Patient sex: M
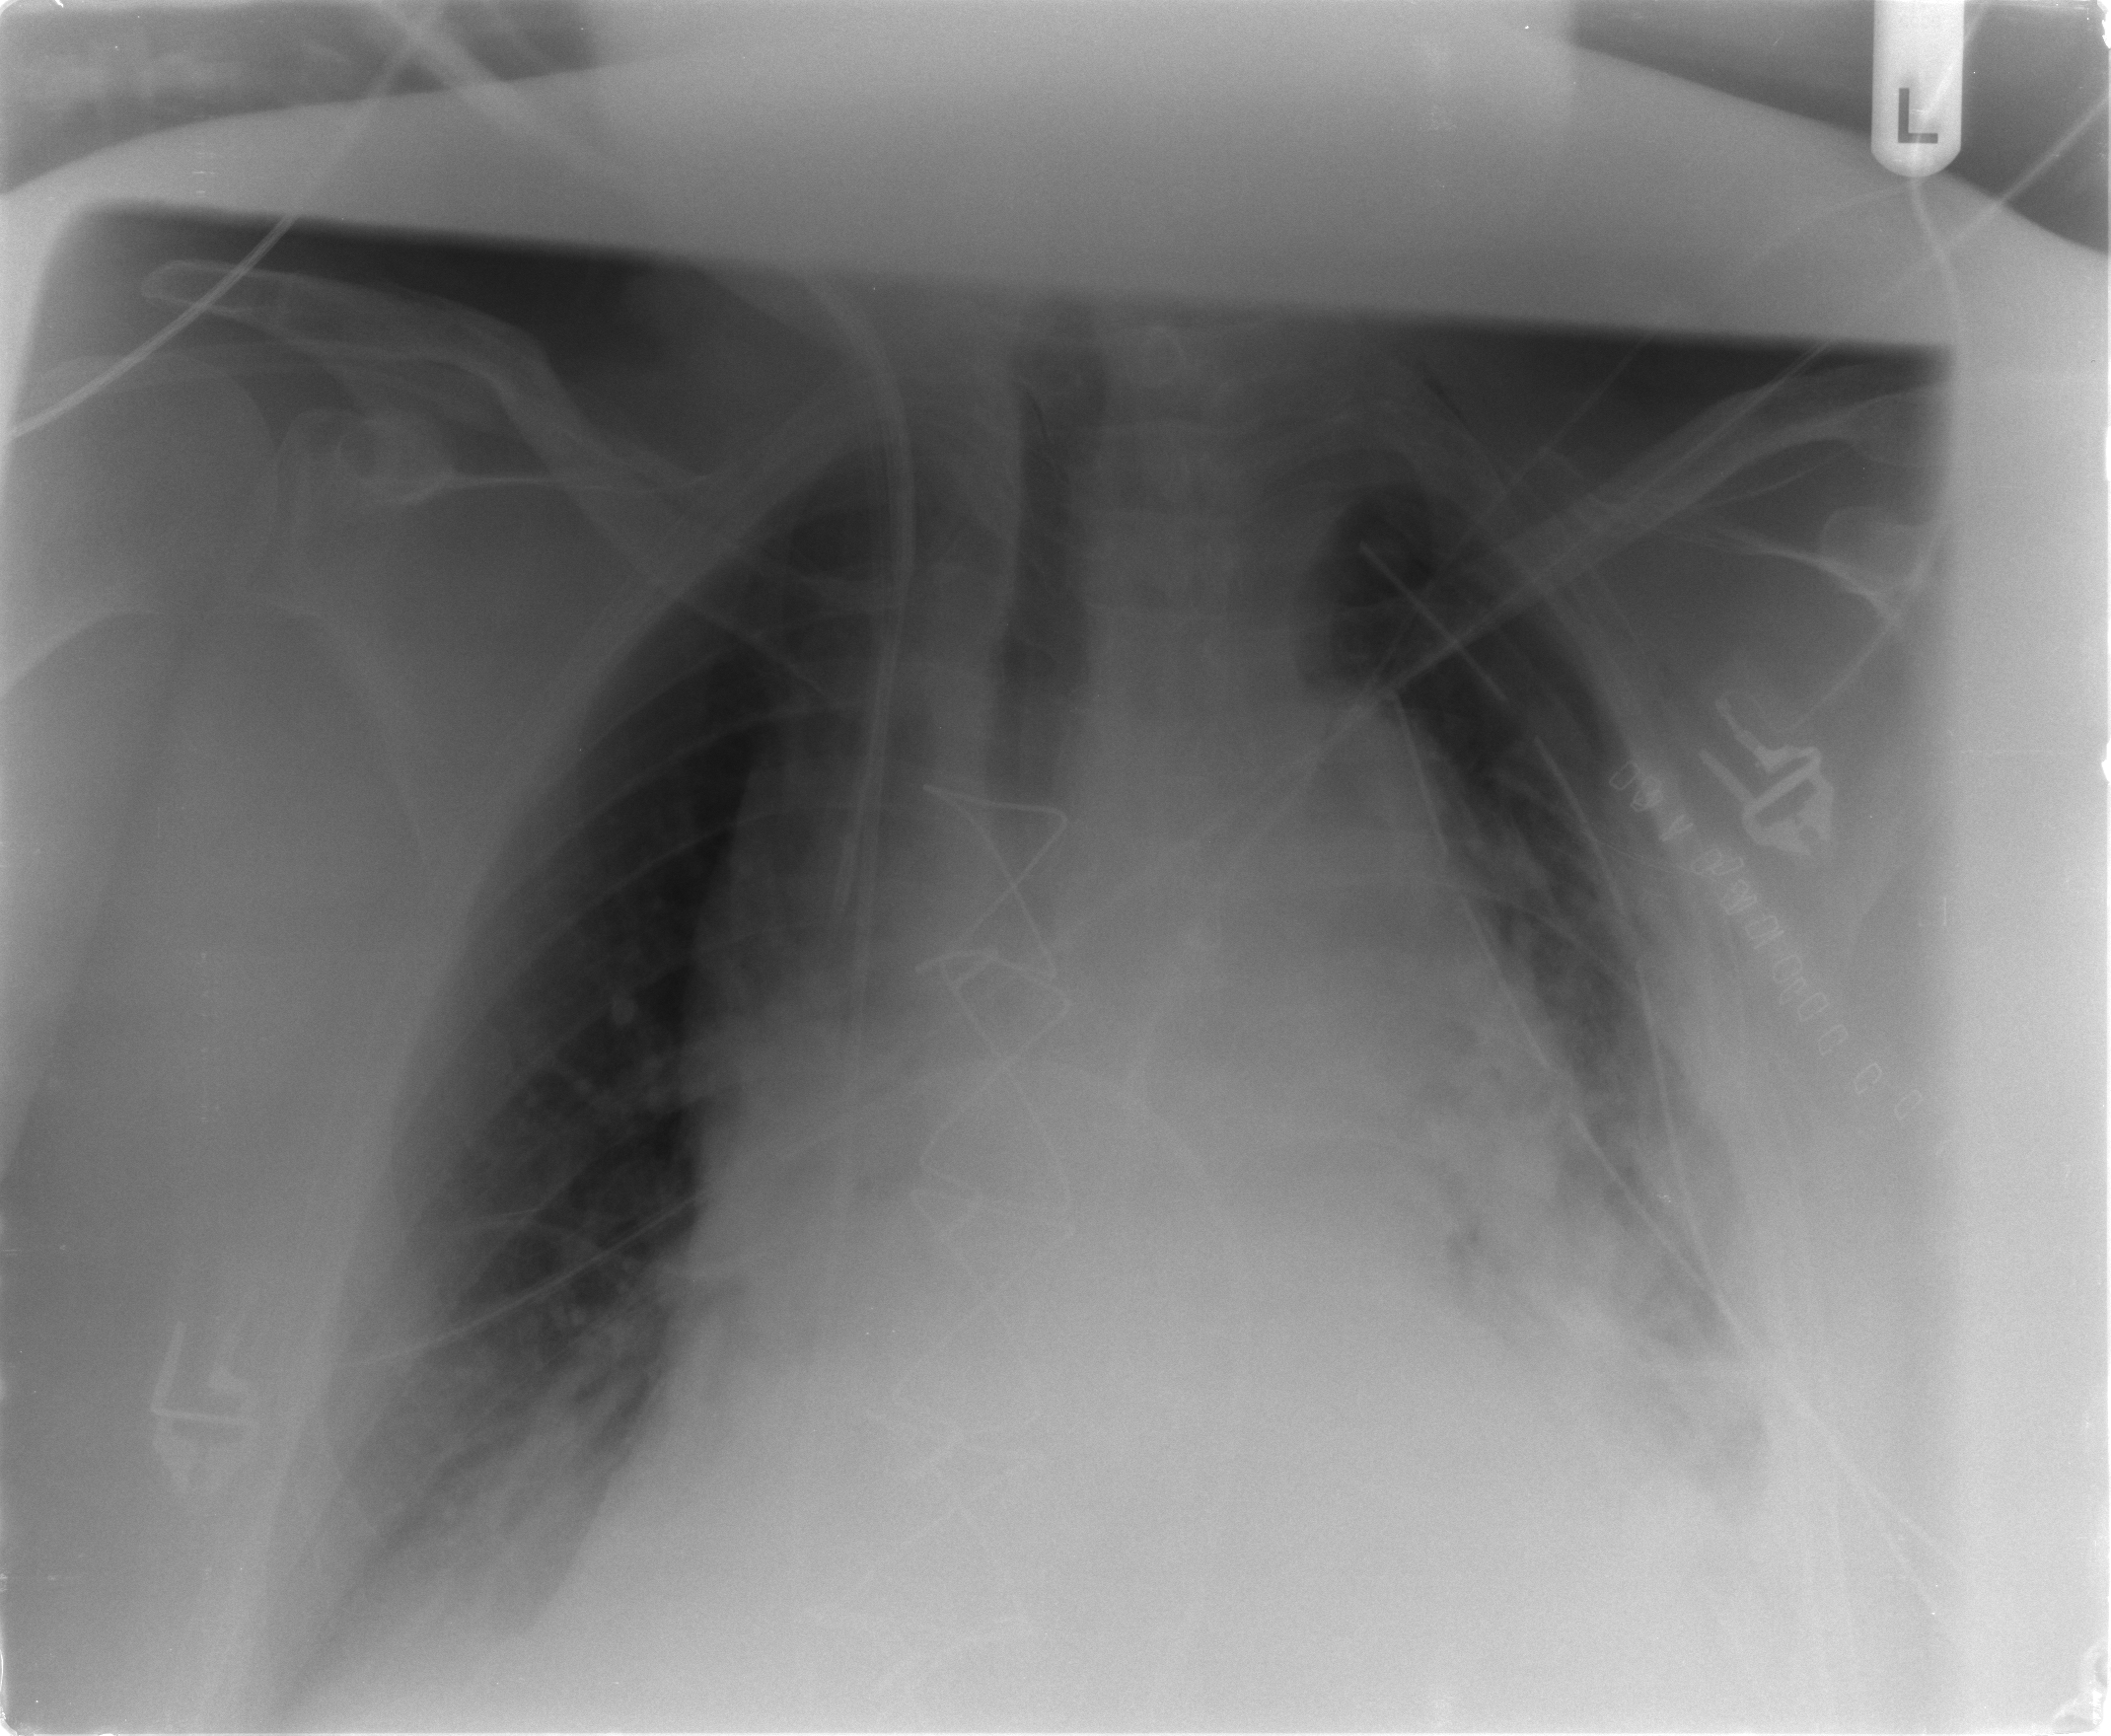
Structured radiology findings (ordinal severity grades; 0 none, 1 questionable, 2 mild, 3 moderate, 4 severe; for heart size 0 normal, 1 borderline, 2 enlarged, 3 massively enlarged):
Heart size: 2
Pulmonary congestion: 2
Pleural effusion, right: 2
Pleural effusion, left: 3
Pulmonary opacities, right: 0
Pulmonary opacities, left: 2
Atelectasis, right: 2
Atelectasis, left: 3